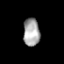
Tissue: prostate
Cell type: Fibroblasts
Senescence score: 0.757
Nuclear area (px): 450
Mean DAPI intensity: 165.578